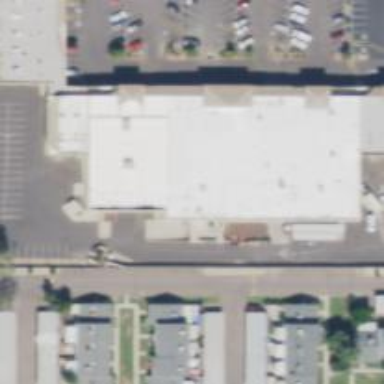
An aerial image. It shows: Building.